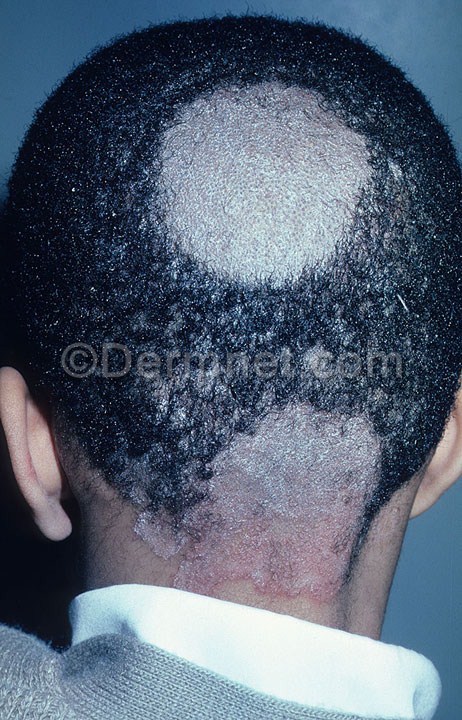
Disease: Tinea Ringworm Candidiasis and other Fungal Infections